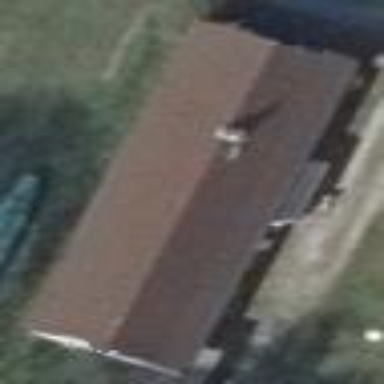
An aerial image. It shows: Building with tile roof.